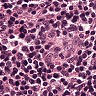
Metastatic tissue present: no